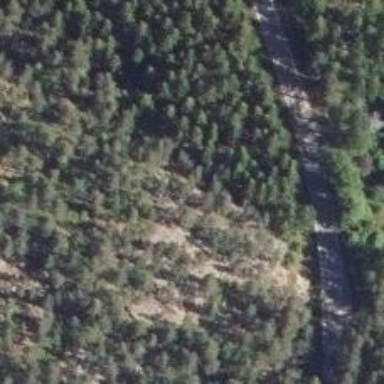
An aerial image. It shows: Natural cliff.